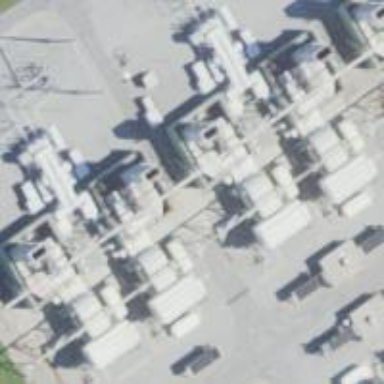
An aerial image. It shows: Gas turbine generator.